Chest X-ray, AP view. Patient: 47 years old, sex M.
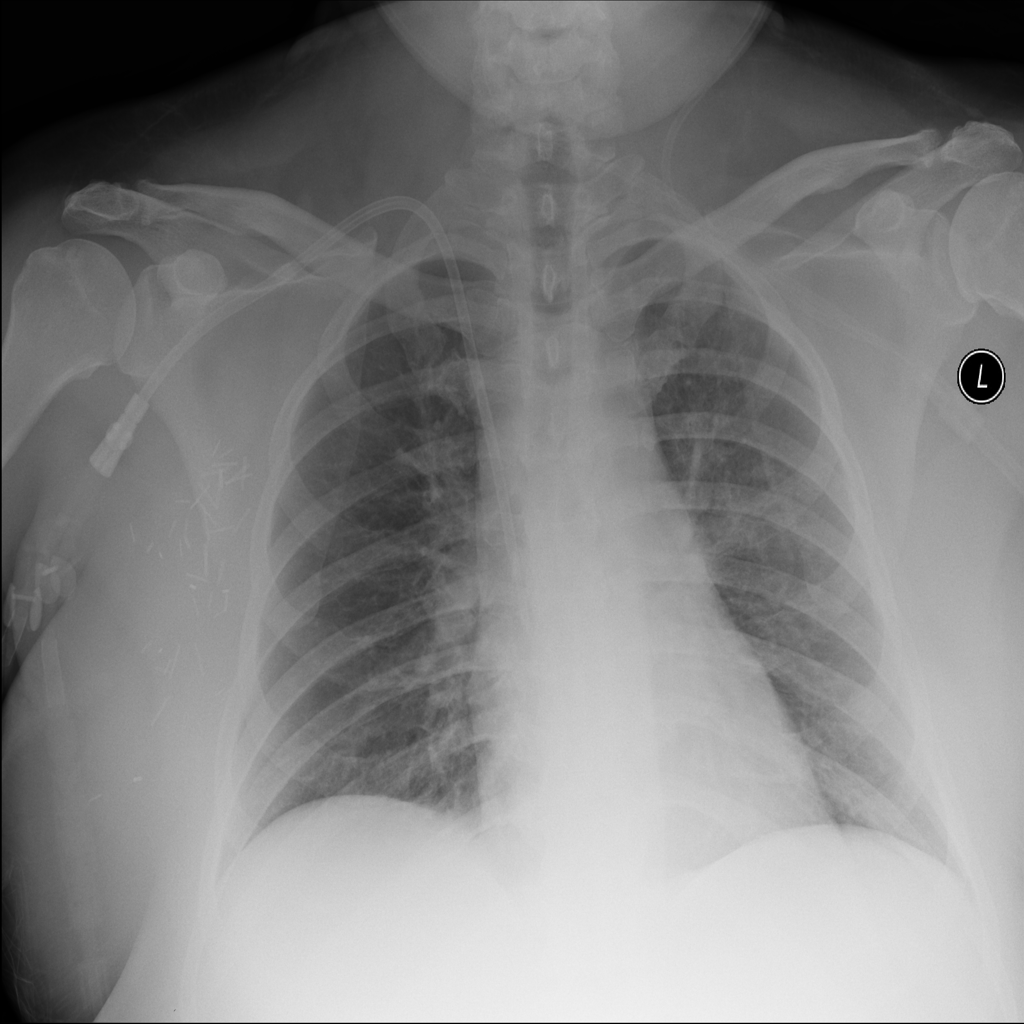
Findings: No Finding